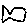
Label: fish